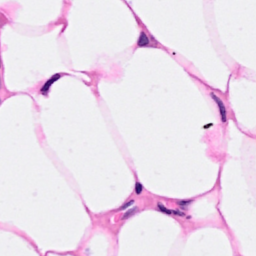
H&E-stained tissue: Breast